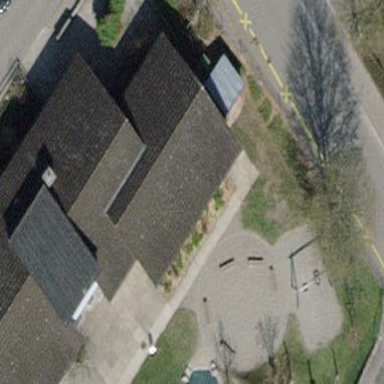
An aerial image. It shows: Kindergarten school building.